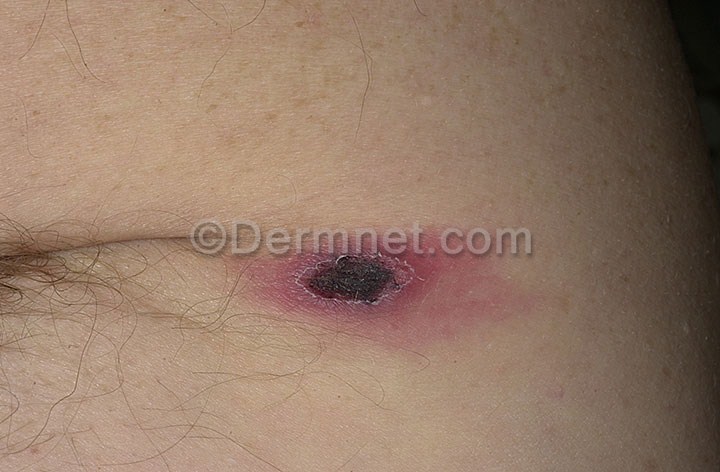
Disease: Scabies Lyme Disease and other Infestations and Bites